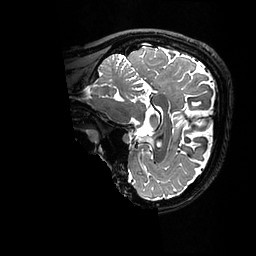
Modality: T2w
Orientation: sagittal
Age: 23
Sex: female
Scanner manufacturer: ge
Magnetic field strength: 3 T
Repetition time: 3.202 s
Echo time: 0.06568 s